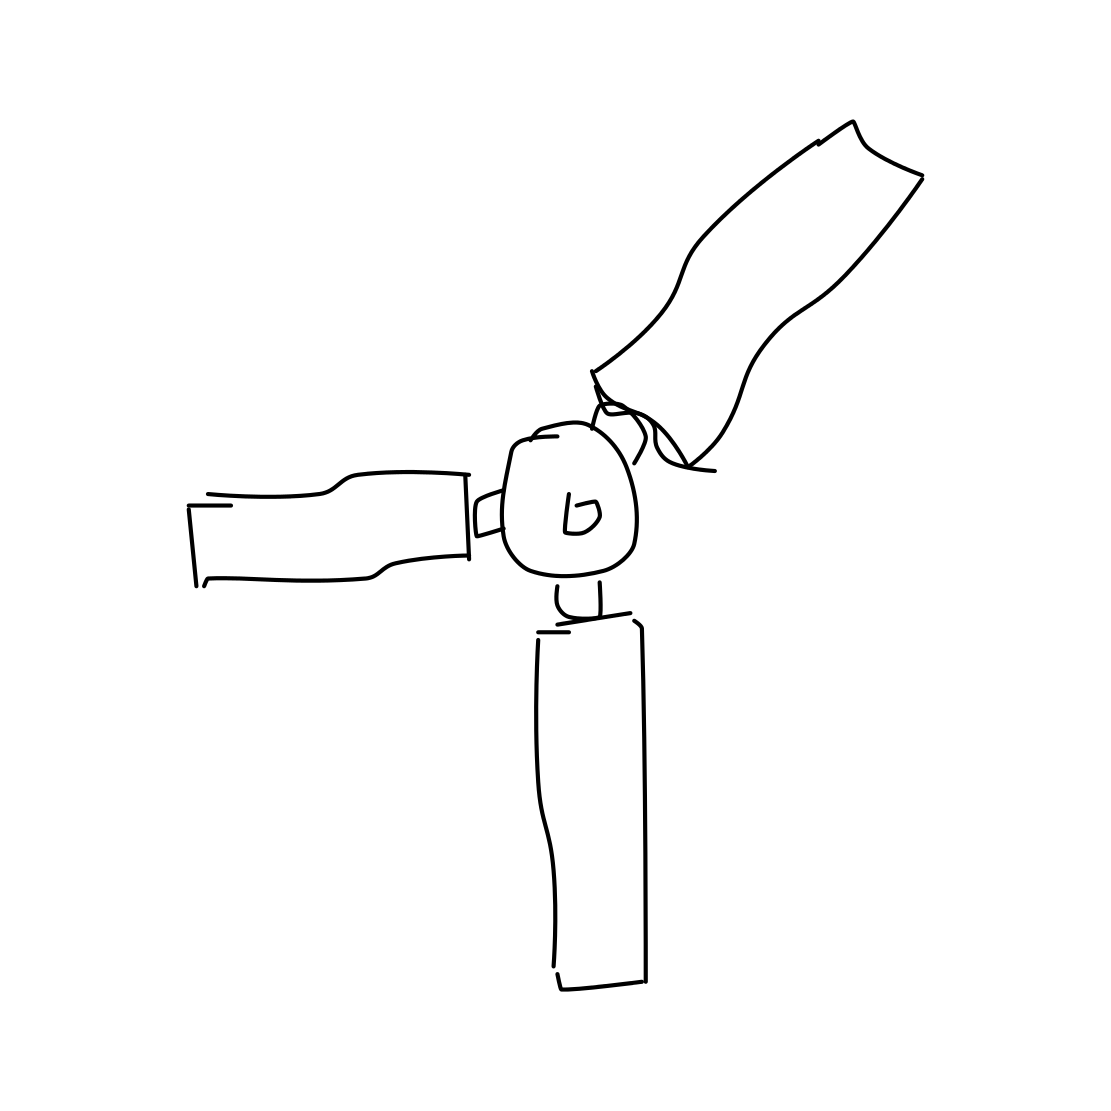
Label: fan